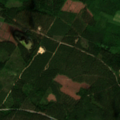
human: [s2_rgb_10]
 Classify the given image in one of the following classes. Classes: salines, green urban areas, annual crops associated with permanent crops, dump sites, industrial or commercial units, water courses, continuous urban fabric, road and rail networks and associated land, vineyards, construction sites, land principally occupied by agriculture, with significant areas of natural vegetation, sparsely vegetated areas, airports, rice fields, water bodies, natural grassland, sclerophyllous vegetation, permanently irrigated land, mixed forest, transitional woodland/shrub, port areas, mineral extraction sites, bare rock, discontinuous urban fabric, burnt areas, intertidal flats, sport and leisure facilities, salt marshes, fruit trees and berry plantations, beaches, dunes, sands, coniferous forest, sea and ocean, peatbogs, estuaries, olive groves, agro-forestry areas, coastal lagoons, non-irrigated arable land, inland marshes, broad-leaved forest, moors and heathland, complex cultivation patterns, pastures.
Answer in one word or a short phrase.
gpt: coniferous forest, mixed forest, transitional woodland/shrub